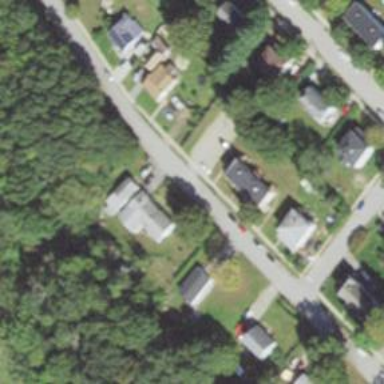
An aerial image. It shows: Residential driveway.